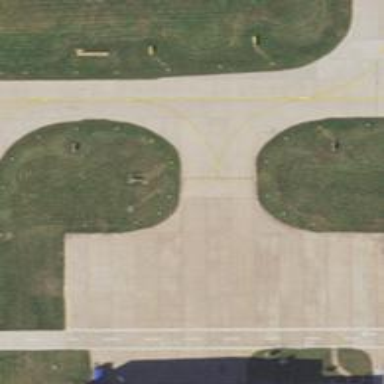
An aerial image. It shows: Image of taxiway at airport.